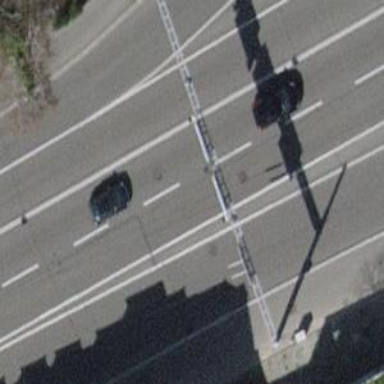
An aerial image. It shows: Traffic surveillance system is in place.